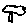
Label: tree